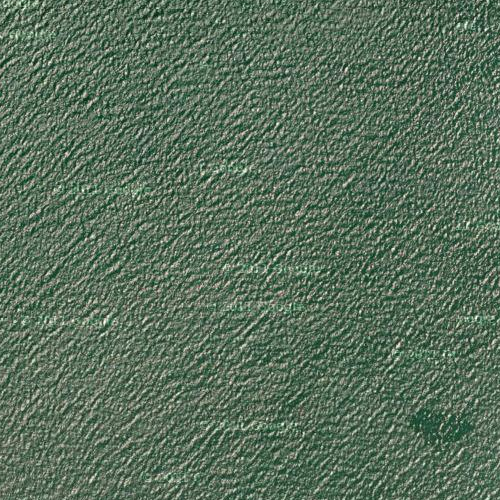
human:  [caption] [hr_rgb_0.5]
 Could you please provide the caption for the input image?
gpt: This is a part of ocean with deep green water .

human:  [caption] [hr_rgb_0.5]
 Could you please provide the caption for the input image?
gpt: This is a part of deep green sparkling sea .

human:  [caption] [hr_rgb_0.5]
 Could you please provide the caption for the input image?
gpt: This is a part of deep green sparkling sea .

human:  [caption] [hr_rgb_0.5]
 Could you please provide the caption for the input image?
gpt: A part of ocean with deep green waters .

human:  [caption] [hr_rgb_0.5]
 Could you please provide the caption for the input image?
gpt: This is a part of ocean with deep green water shining .